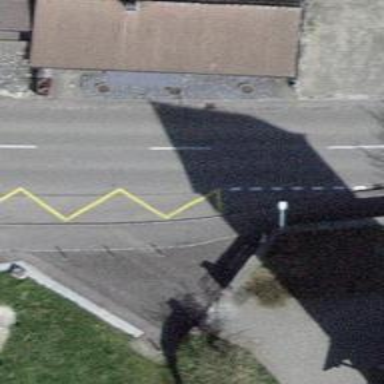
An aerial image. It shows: Bus stop with platform for public transport.